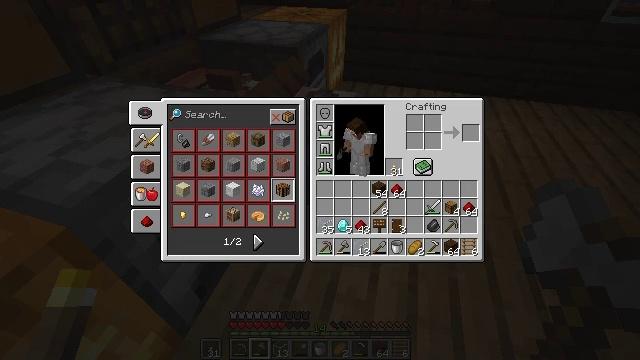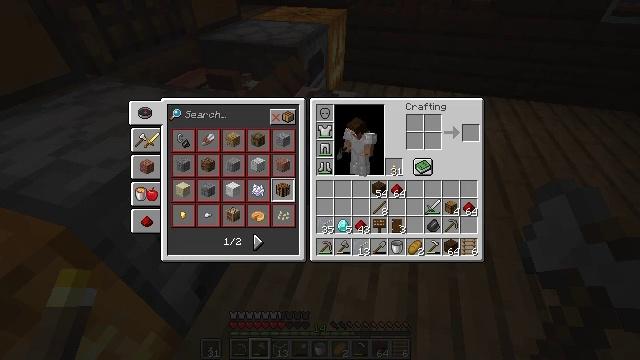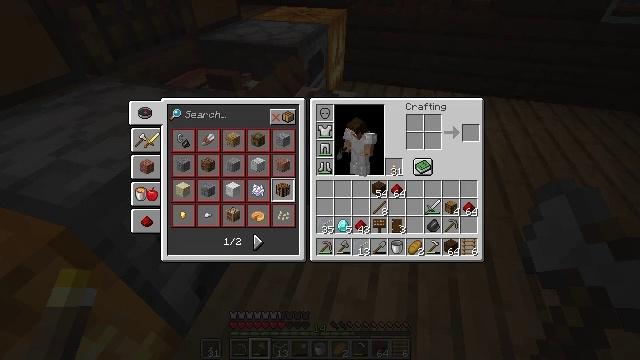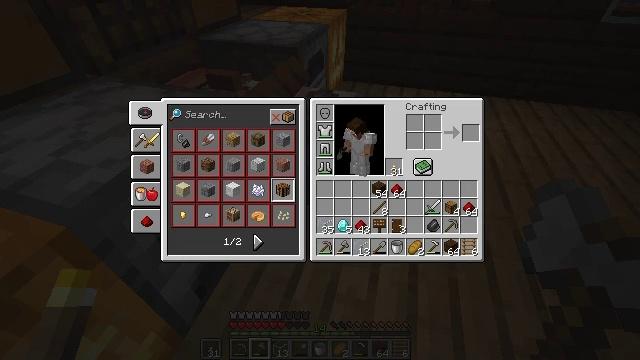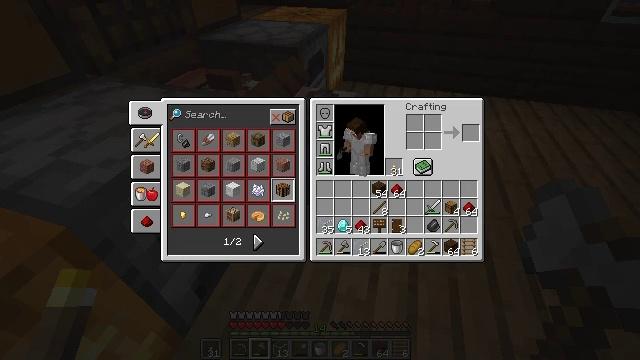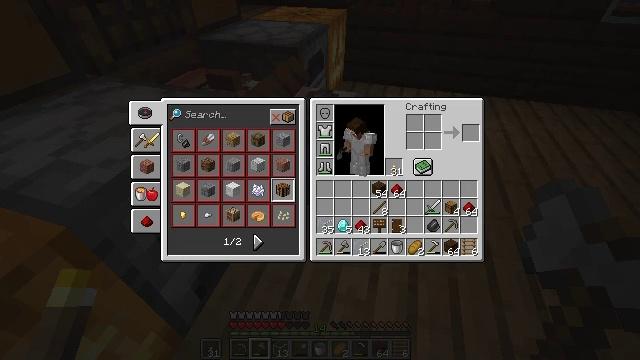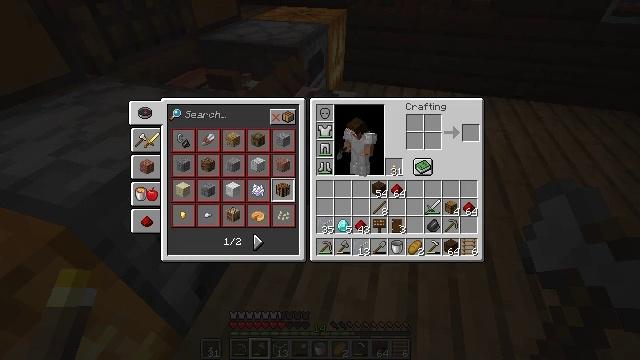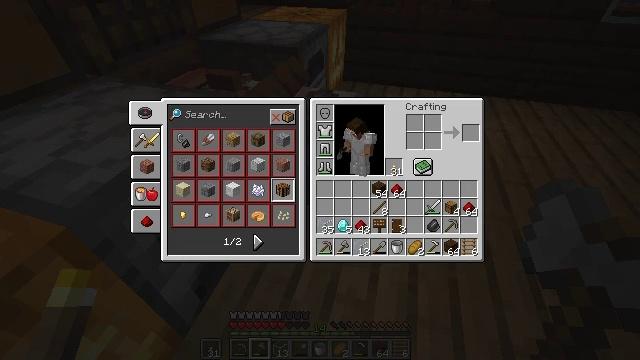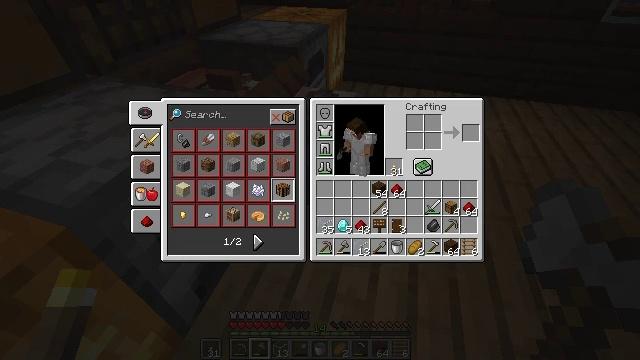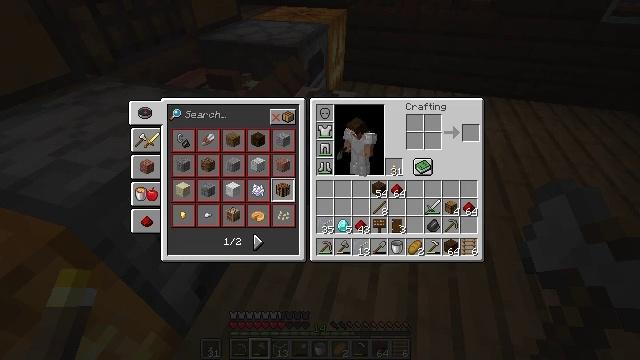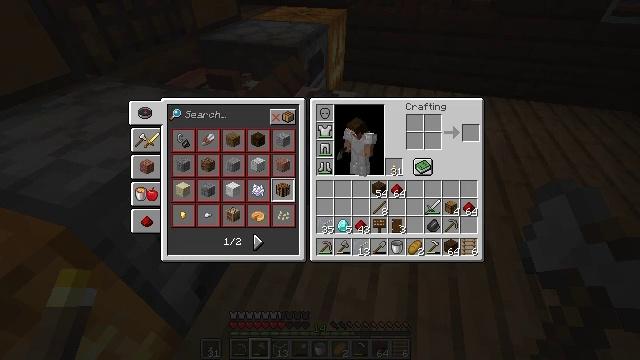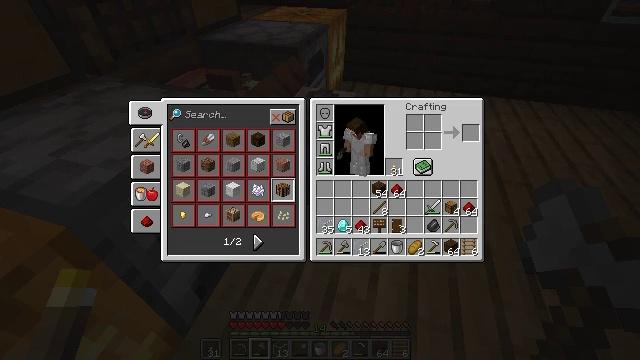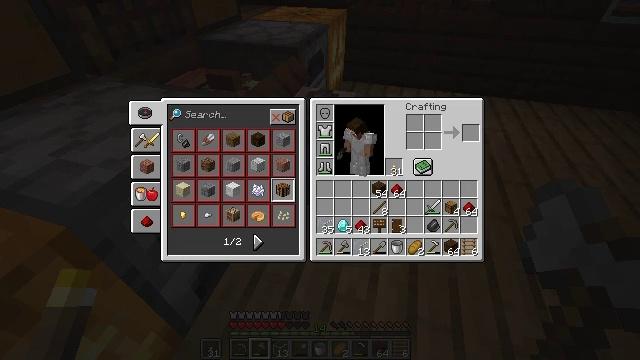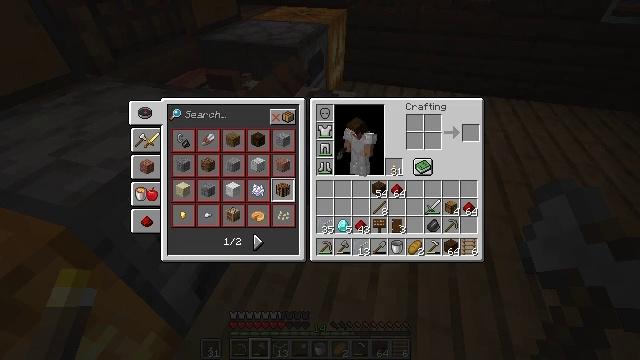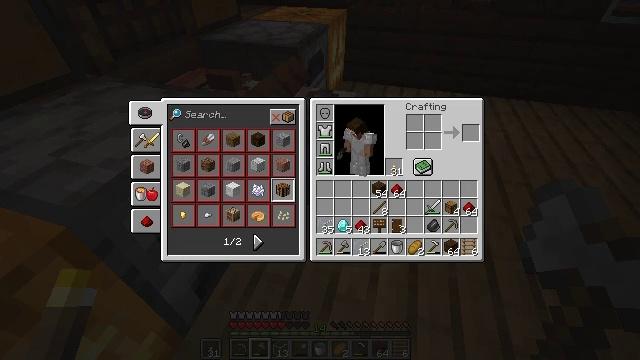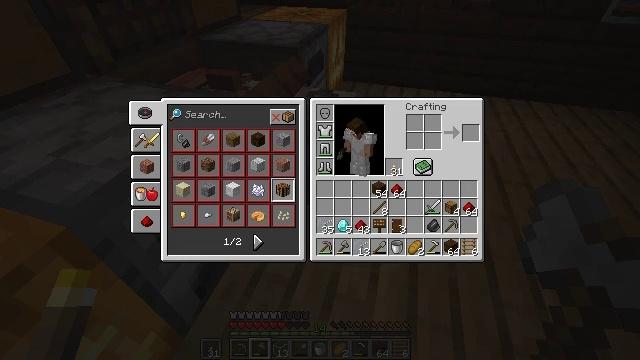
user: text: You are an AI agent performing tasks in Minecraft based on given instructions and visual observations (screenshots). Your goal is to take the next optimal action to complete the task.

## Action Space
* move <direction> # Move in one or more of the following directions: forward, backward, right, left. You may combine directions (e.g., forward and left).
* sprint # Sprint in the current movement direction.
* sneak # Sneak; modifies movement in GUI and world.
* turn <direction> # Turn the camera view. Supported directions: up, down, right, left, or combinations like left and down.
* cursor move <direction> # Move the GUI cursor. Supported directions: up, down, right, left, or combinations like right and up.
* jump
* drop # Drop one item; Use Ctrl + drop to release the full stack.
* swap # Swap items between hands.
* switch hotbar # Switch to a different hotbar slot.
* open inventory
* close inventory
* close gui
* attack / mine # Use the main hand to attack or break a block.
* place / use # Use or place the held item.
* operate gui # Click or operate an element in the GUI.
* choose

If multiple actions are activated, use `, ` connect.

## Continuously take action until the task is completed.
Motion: motion action
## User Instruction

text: Put cobblestones in the crafting grid to create a cobblestone wall.
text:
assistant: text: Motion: no_op
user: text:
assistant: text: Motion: no_op
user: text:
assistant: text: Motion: no_op
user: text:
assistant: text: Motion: no_op
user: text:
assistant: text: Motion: no_op
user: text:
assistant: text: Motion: no_op
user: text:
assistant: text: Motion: no_op
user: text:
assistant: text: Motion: no_op
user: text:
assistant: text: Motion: no_op
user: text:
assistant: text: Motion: no_op
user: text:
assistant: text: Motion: no_op
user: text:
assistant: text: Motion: no_op
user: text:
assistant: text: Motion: no_op
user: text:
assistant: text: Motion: no_op
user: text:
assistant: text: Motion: no_op
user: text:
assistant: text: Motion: no_op
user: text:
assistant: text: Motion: no_op
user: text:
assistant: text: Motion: cursor move right and up
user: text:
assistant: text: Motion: cursor move right and up
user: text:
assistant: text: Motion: no_op
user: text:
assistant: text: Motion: no_op
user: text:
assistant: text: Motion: cursor move left
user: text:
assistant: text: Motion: no_op
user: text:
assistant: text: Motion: no_op
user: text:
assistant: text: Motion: no_op
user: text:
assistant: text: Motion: no_op
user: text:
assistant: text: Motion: no_op
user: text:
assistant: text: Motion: cursor move right
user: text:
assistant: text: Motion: no_op
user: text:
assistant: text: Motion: no_op